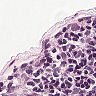
Metastatic tissue present: no